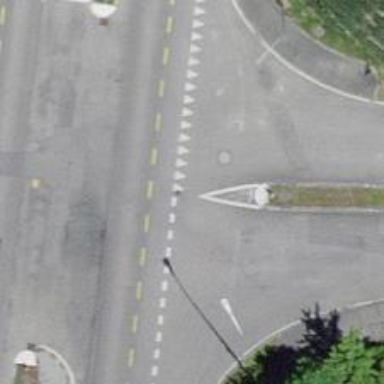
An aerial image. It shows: Road with "give way" sign.